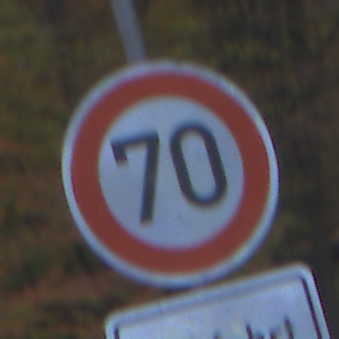
Verkehrszeichen: Geschwindigkeit70
Zusatzzeichen unten: HinweiseAufGefahrenDurchVerbaleAngabe5
Umgebung: Outdoor, Nature
Tageszeit: SunriseSunset
Wetter: PartlyCloudy
Licht: Natural
Jahreszeit: Autumn
Kontrast: LowContrast